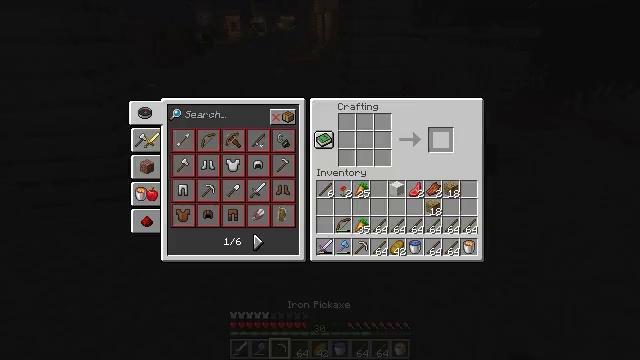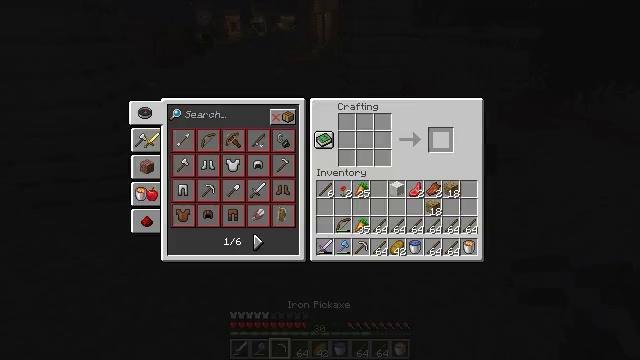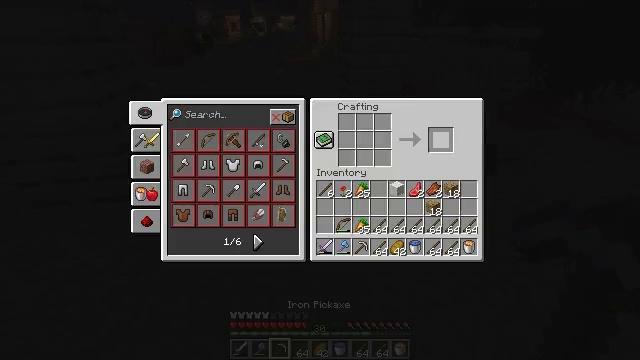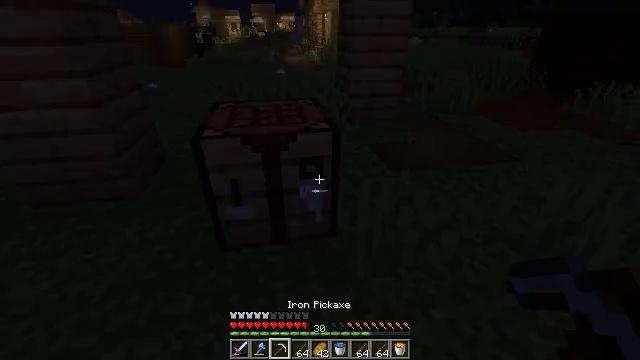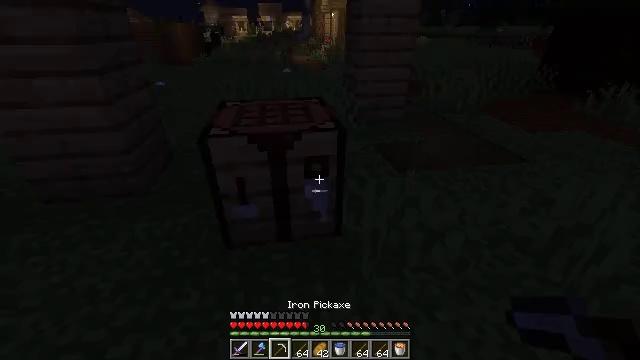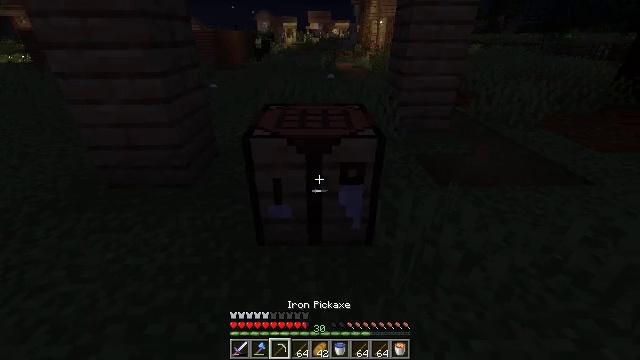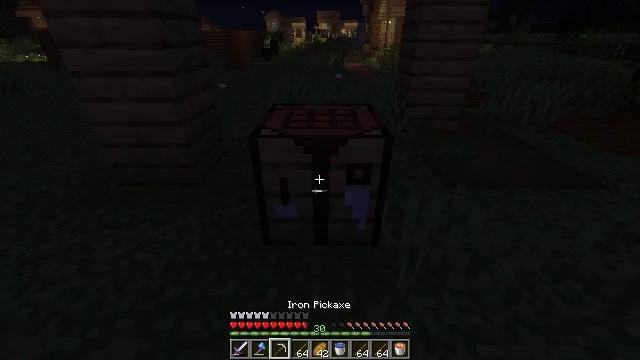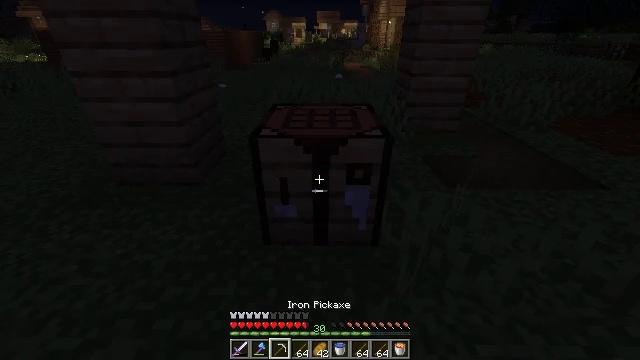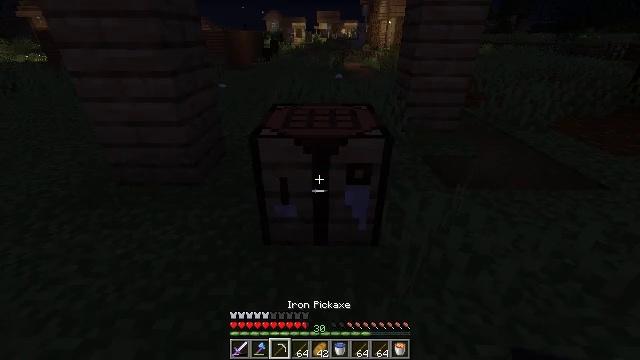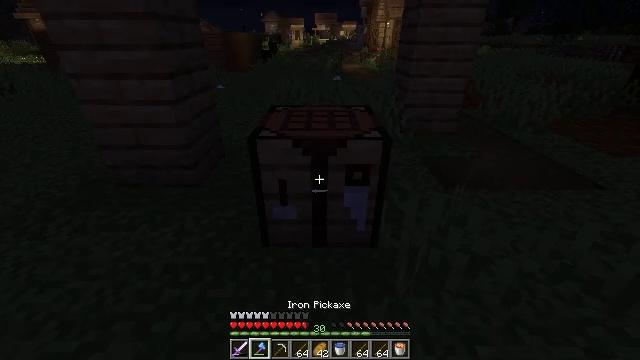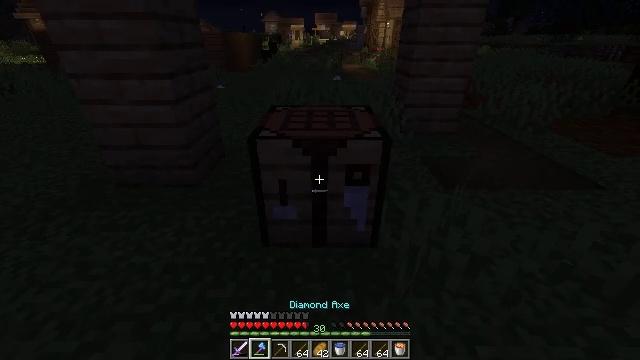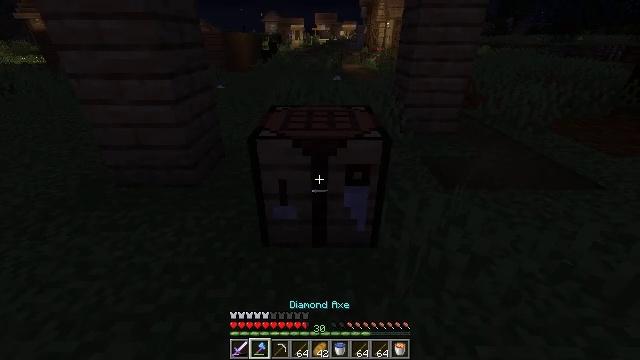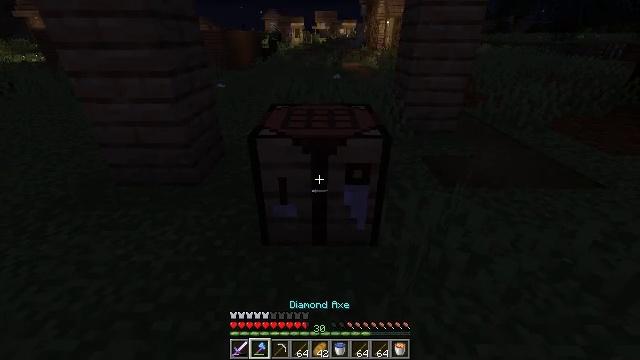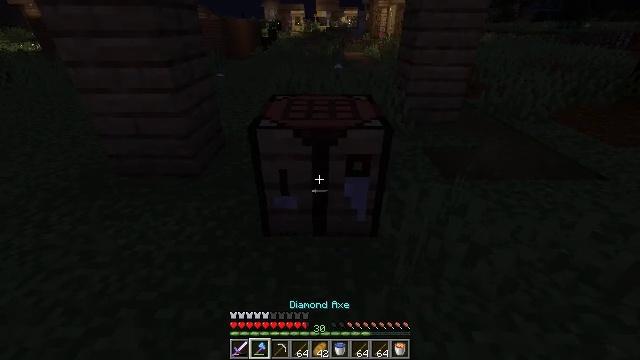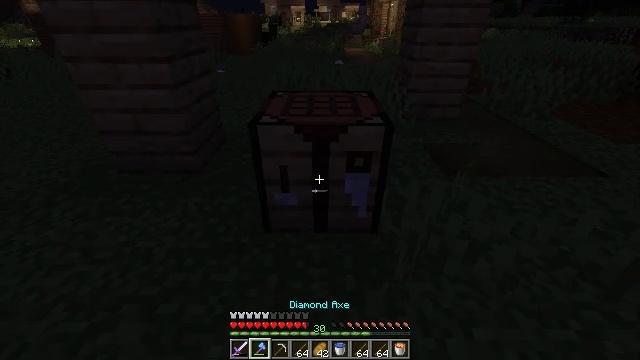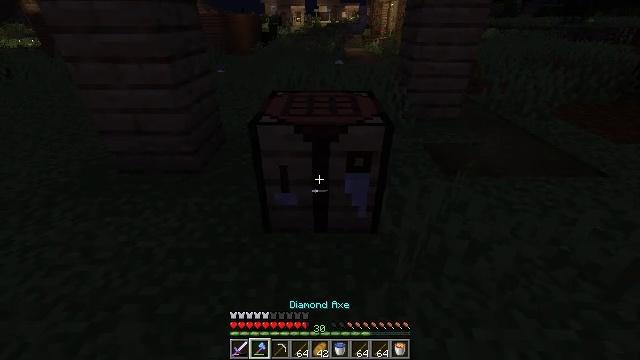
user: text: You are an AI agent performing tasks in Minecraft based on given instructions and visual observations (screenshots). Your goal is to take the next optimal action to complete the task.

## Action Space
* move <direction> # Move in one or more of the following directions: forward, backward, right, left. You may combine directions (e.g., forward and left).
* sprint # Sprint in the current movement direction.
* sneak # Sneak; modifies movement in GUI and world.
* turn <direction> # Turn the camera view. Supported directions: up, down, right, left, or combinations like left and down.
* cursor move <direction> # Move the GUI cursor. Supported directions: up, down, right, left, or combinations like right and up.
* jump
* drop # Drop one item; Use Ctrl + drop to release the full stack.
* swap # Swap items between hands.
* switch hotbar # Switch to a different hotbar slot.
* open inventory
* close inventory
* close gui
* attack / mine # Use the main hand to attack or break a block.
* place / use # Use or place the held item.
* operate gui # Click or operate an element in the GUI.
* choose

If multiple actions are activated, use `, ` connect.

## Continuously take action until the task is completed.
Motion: motion action
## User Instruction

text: Attack the crafting table to break it.
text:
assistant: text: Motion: open gui
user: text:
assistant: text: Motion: no_op
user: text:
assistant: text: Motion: no_op
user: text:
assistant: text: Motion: turn left, close gui
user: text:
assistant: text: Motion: turn left and up
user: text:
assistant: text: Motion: turn left
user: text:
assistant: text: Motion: no_op
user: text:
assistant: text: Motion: no_op
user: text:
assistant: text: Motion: switch to hotbar 2
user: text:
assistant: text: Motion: switch to hotbar 2
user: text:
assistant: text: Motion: no_op
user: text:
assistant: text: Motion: no_op
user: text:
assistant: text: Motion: turn down
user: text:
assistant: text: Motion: no_op
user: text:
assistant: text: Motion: no_op
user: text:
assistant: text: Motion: attack / mine
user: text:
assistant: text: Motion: attack / mine
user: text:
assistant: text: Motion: attack / mine
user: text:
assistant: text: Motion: attack / mine
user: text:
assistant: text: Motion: attack / mine
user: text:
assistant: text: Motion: turn left and up, attack / mine
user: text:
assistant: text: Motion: attack / mine
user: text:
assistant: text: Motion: attack / mine
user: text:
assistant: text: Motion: attack / mine
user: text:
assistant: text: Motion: attack / mine
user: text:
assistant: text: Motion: attack / mine
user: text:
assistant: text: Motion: attack / mine
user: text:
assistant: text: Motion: attack / mine
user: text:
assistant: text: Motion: attack / mine
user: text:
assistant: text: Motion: attack / mine